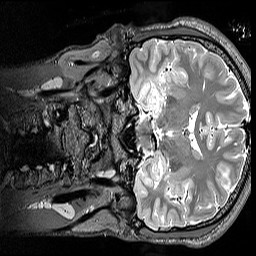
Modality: T2w
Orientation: coronal
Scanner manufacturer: siemens
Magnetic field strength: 3 T
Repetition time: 3.2 s
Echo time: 0.565 s